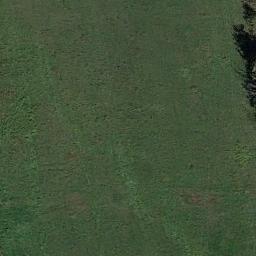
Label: meadow